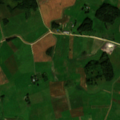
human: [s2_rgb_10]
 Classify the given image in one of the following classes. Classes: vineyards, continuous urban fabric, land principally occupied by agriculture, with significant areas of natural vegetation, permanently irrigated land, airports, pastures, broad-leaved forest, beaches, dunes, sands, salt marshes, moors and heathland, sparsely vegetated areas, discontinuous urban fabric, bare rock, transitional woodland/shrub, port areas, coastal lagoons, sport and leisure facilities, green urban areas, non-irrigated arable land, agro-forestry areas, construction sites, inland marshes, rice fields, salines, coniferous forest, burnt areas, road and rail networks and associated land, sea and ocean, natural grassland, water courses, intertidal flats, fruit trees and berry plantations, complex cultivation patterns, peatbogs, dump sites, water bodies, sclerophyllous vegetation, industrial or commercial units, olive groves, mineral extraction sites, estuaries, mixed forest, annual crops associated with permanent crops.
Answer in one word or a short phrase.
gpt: non-irrigated arable land, complex cultivation patterns, land principally occupied by agriculture, with significant areas of natural vegetation